Field crop: maize
Growth stage: 2
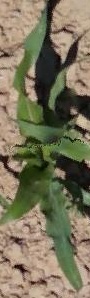
Species: maize